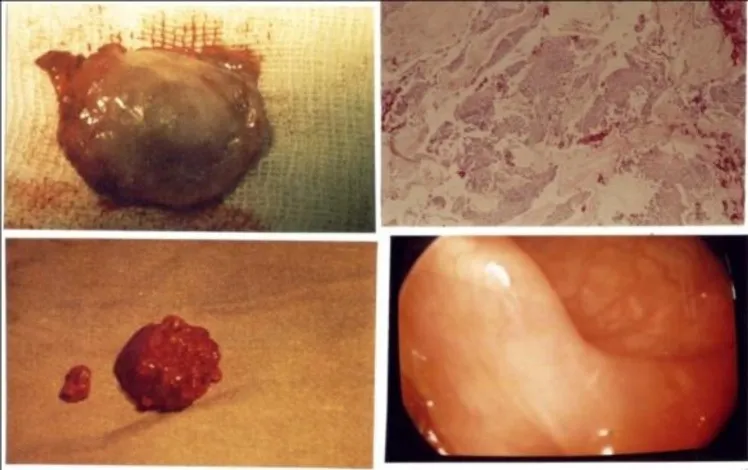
Pathologic view of the tumor.
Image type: endoscopy (gi_endoscopy)